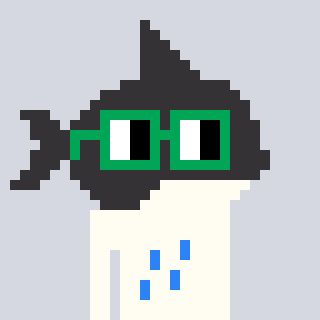
a pixel art character with square green glasses, a orca-shaped head and a grayscale-colored body on a cool background